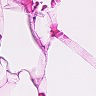
Metastatic tissue present: no